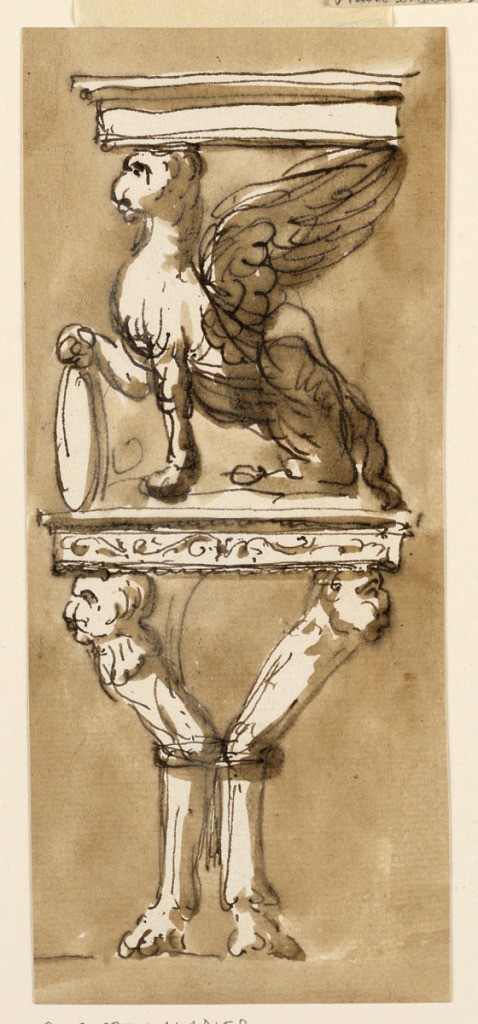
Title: Two console tables
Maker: Giuseppe Barberi, Italian, 1746–1809
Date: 1746–1809
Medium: Pen and brown ink, brush and brown wash on off-white laid paper
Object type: Drawing
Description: Designs for two console tables.